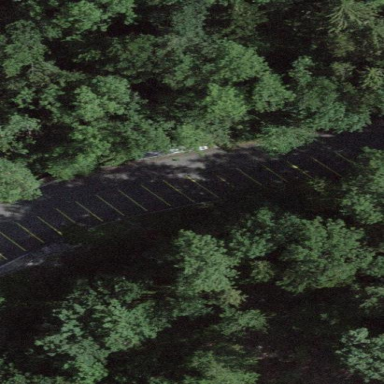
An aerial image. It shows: Parking area.